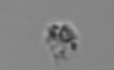
Label: detritus